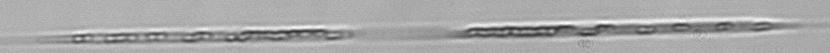
Label: Rhizosolenia